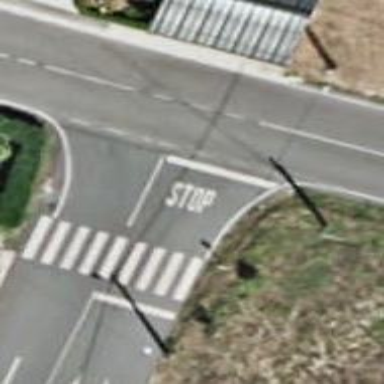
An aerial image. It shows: Road with stop sign.